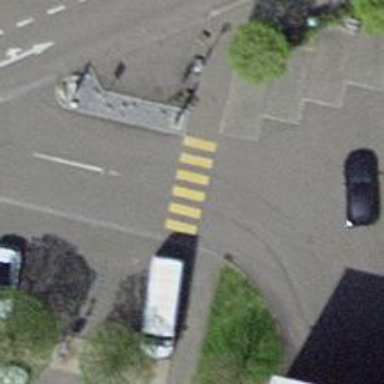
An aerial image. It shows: Uncontrolled zebra crossing on the road.